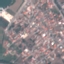
Land use / land cover class: Residential